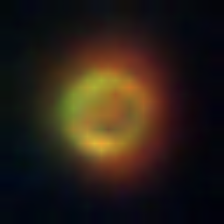
Taxon: NanoPlankton
Group: Other